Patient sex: M
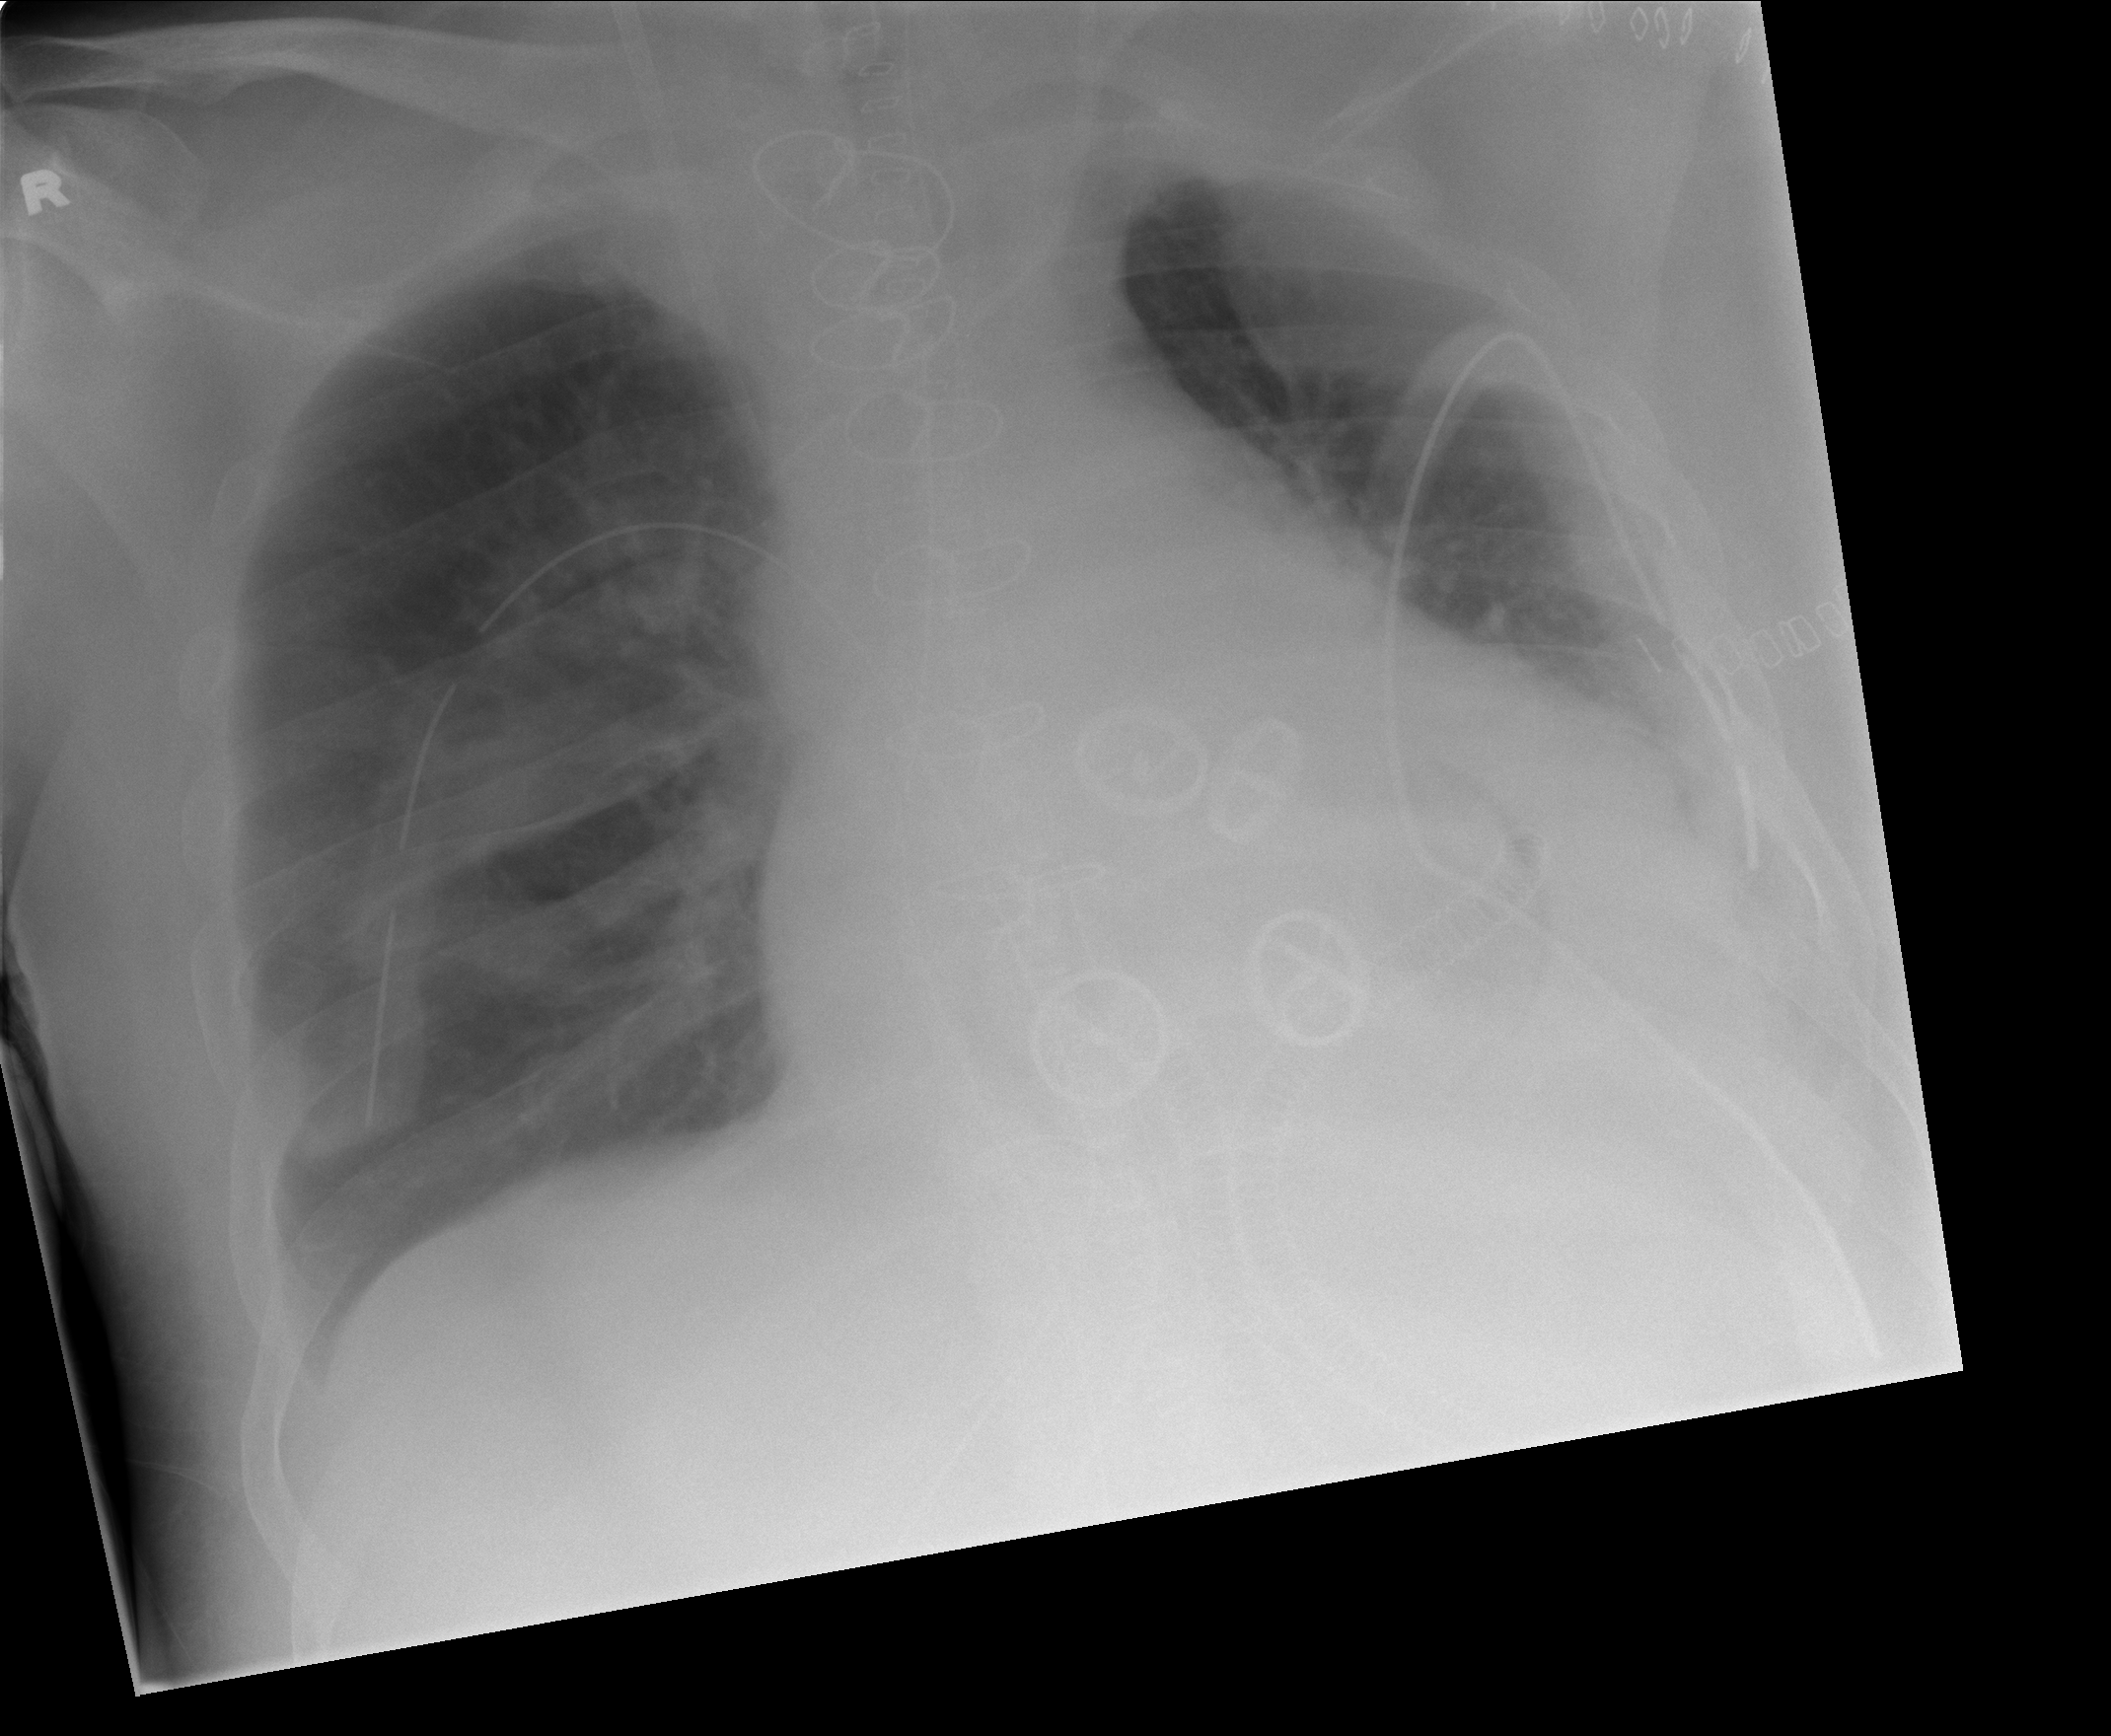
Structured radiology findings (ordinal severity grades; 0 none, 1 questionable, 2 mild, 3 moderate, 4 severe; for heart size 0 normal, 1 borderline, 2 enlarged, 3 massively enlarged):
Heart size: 2
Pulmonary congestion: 1
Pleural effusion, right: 0
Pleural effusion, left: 2
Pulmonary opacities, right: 0
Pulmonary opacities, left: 0
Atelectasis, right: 2
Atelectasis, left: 2